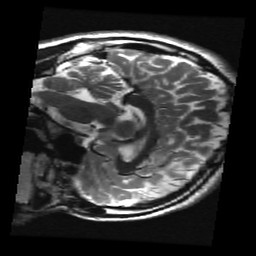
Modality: T2w
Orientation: sagittal
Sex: male
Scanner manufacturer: ge
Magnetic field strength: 3 T
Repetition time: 5 s
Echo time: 0.101 s